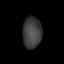
Tissue: lung
Cell type: Epithelial cells
Senescence score: 0.2382
Nuclear area (px): 588
Mean DAPI intensity: 61.58